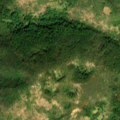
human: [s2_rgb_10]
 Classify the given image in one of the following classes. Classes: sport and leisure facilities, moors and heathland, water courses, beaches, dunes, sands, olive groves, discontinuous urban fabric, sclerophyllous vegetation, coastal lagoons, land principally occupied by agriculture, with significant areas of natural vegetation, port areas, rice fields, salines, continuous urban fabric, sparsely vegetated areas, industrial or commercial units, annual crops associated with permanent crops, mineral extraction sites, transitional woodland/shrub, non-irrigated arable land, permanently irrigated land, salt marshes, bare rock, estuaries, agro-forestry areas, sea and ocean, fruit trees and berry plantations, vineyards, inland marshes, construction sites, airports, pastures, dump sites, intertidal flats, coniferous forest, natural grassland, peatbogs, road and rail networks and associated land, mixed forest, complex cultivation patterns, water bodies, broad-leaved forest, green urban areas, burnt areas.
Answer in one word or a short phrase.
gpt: broad-leaved forest, transitional woodland/shrub